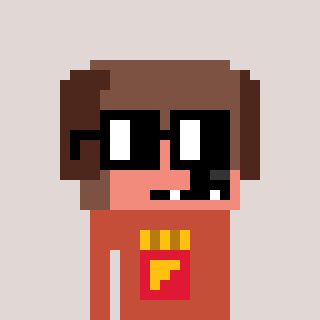
a pixel art character with square black glasses, a dog-shaped head and a rust-colored body on a warm background